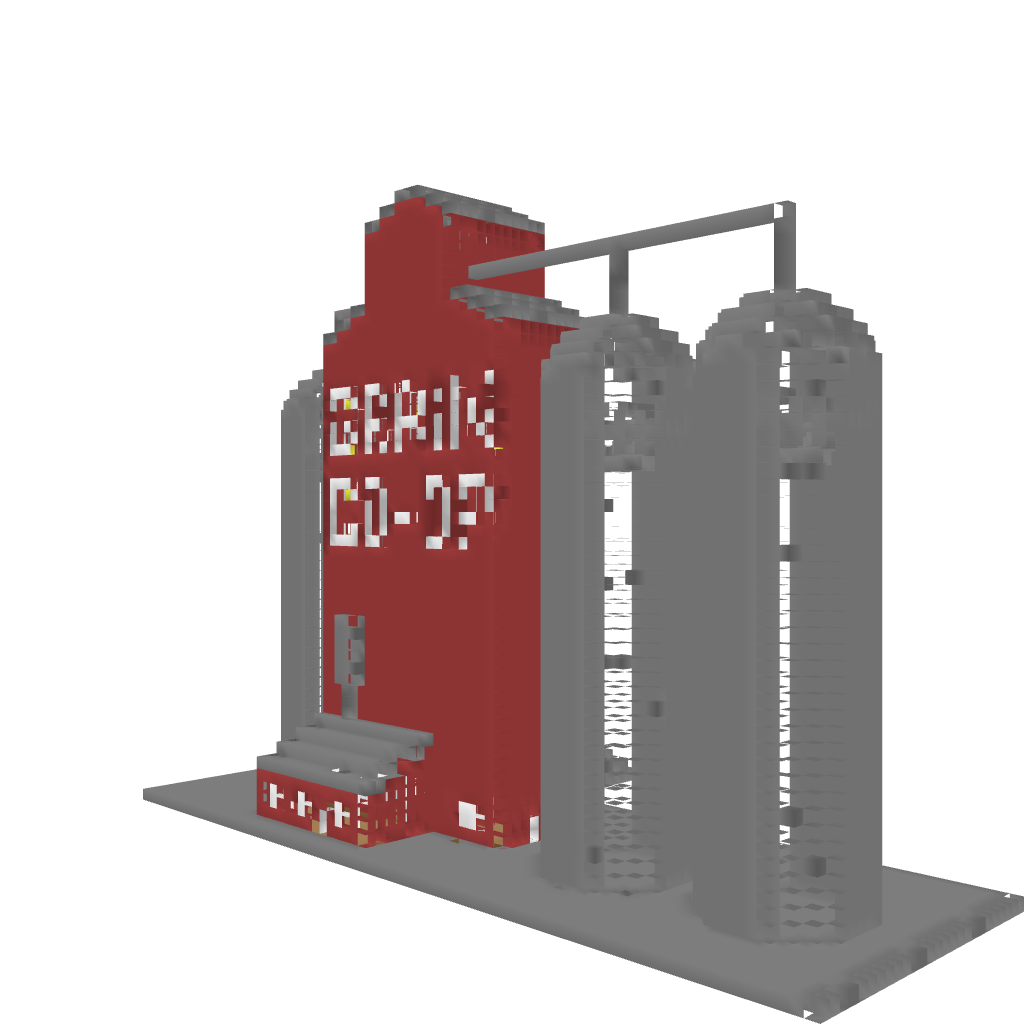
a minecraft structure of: Grain Elevator good quality